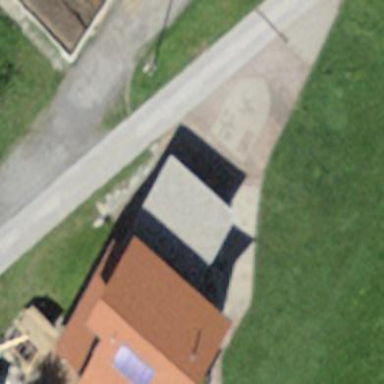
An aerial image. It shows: View of roof of building.